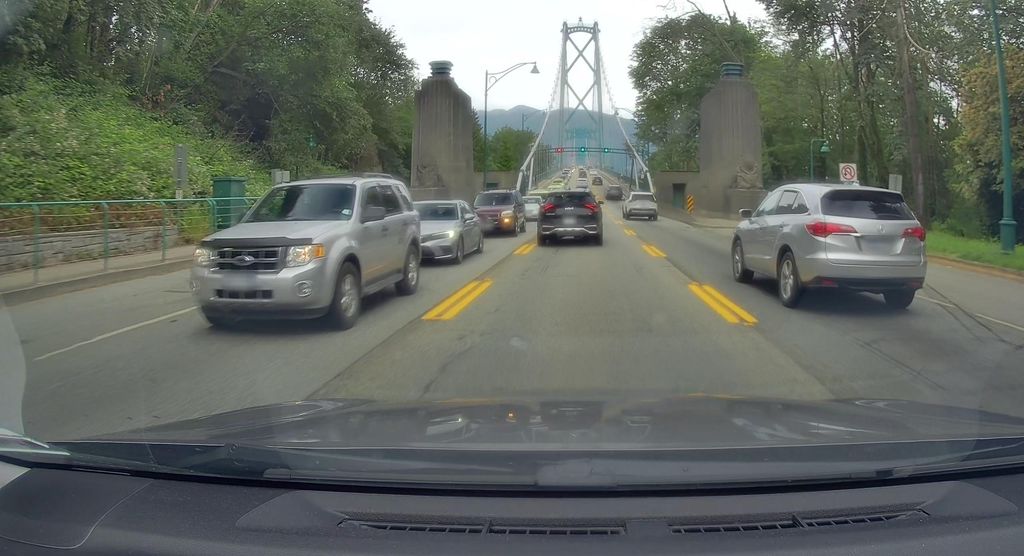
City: vancouver